Question: I am going to display Unicode dynamically,
For example, I know '""' will display a character. (variable "standard_format" below). However, I can only show the whole string directly ('""').
I would like to know how can I show that string into a character.

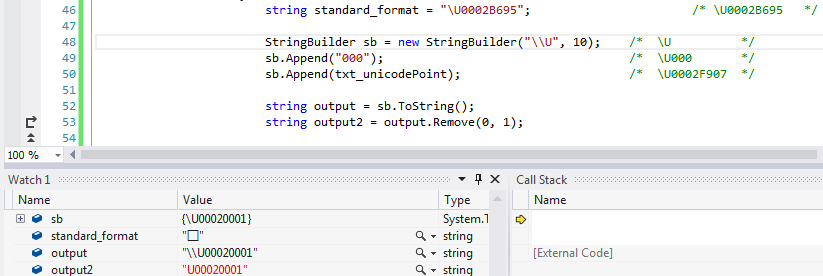
Answer: If you write '""' the whole string will be recognized as an escape sequence. In '"\U0002B695"' however only '\' will be recognized as an escape sequence for '\'. I don't know a way to build a string literal this way and then parse it like the compiler would do.
In order to get the string you need to convert the hexadecimal value into an int and then convert that to a string:
'''
string txt_unicodePoint = "2B695";
int value = int.Parse(txt_unicodePoint, System.Globalization.NumberStyles.HexNumber);
string result = char.ConvertFromUtf32(value).ToString();
'''